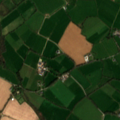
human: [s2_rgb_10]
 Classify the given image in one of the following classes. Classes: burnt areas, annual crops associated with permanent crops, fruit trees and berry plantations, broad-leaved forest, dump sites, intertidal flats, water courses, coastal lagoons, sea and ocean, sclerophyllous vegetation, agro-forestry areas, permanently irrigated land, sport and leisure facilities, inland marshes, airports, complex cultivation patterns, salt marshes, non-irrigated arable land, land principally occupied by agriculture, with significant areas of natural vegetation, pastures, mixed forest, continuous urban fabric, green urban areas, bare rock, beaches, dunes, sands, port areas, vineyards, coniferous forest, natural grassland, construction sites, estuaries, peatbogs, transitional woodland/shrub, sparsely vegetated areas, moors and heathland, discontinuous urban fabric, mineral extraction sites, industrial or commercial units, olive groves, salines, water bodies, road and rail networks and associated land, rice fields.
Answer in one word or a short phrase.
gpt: non-irrigated arable land, pastures